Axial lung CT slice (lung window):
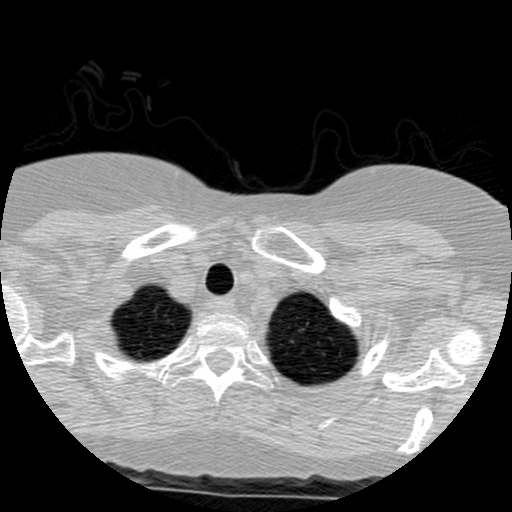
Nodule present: no